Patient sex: F
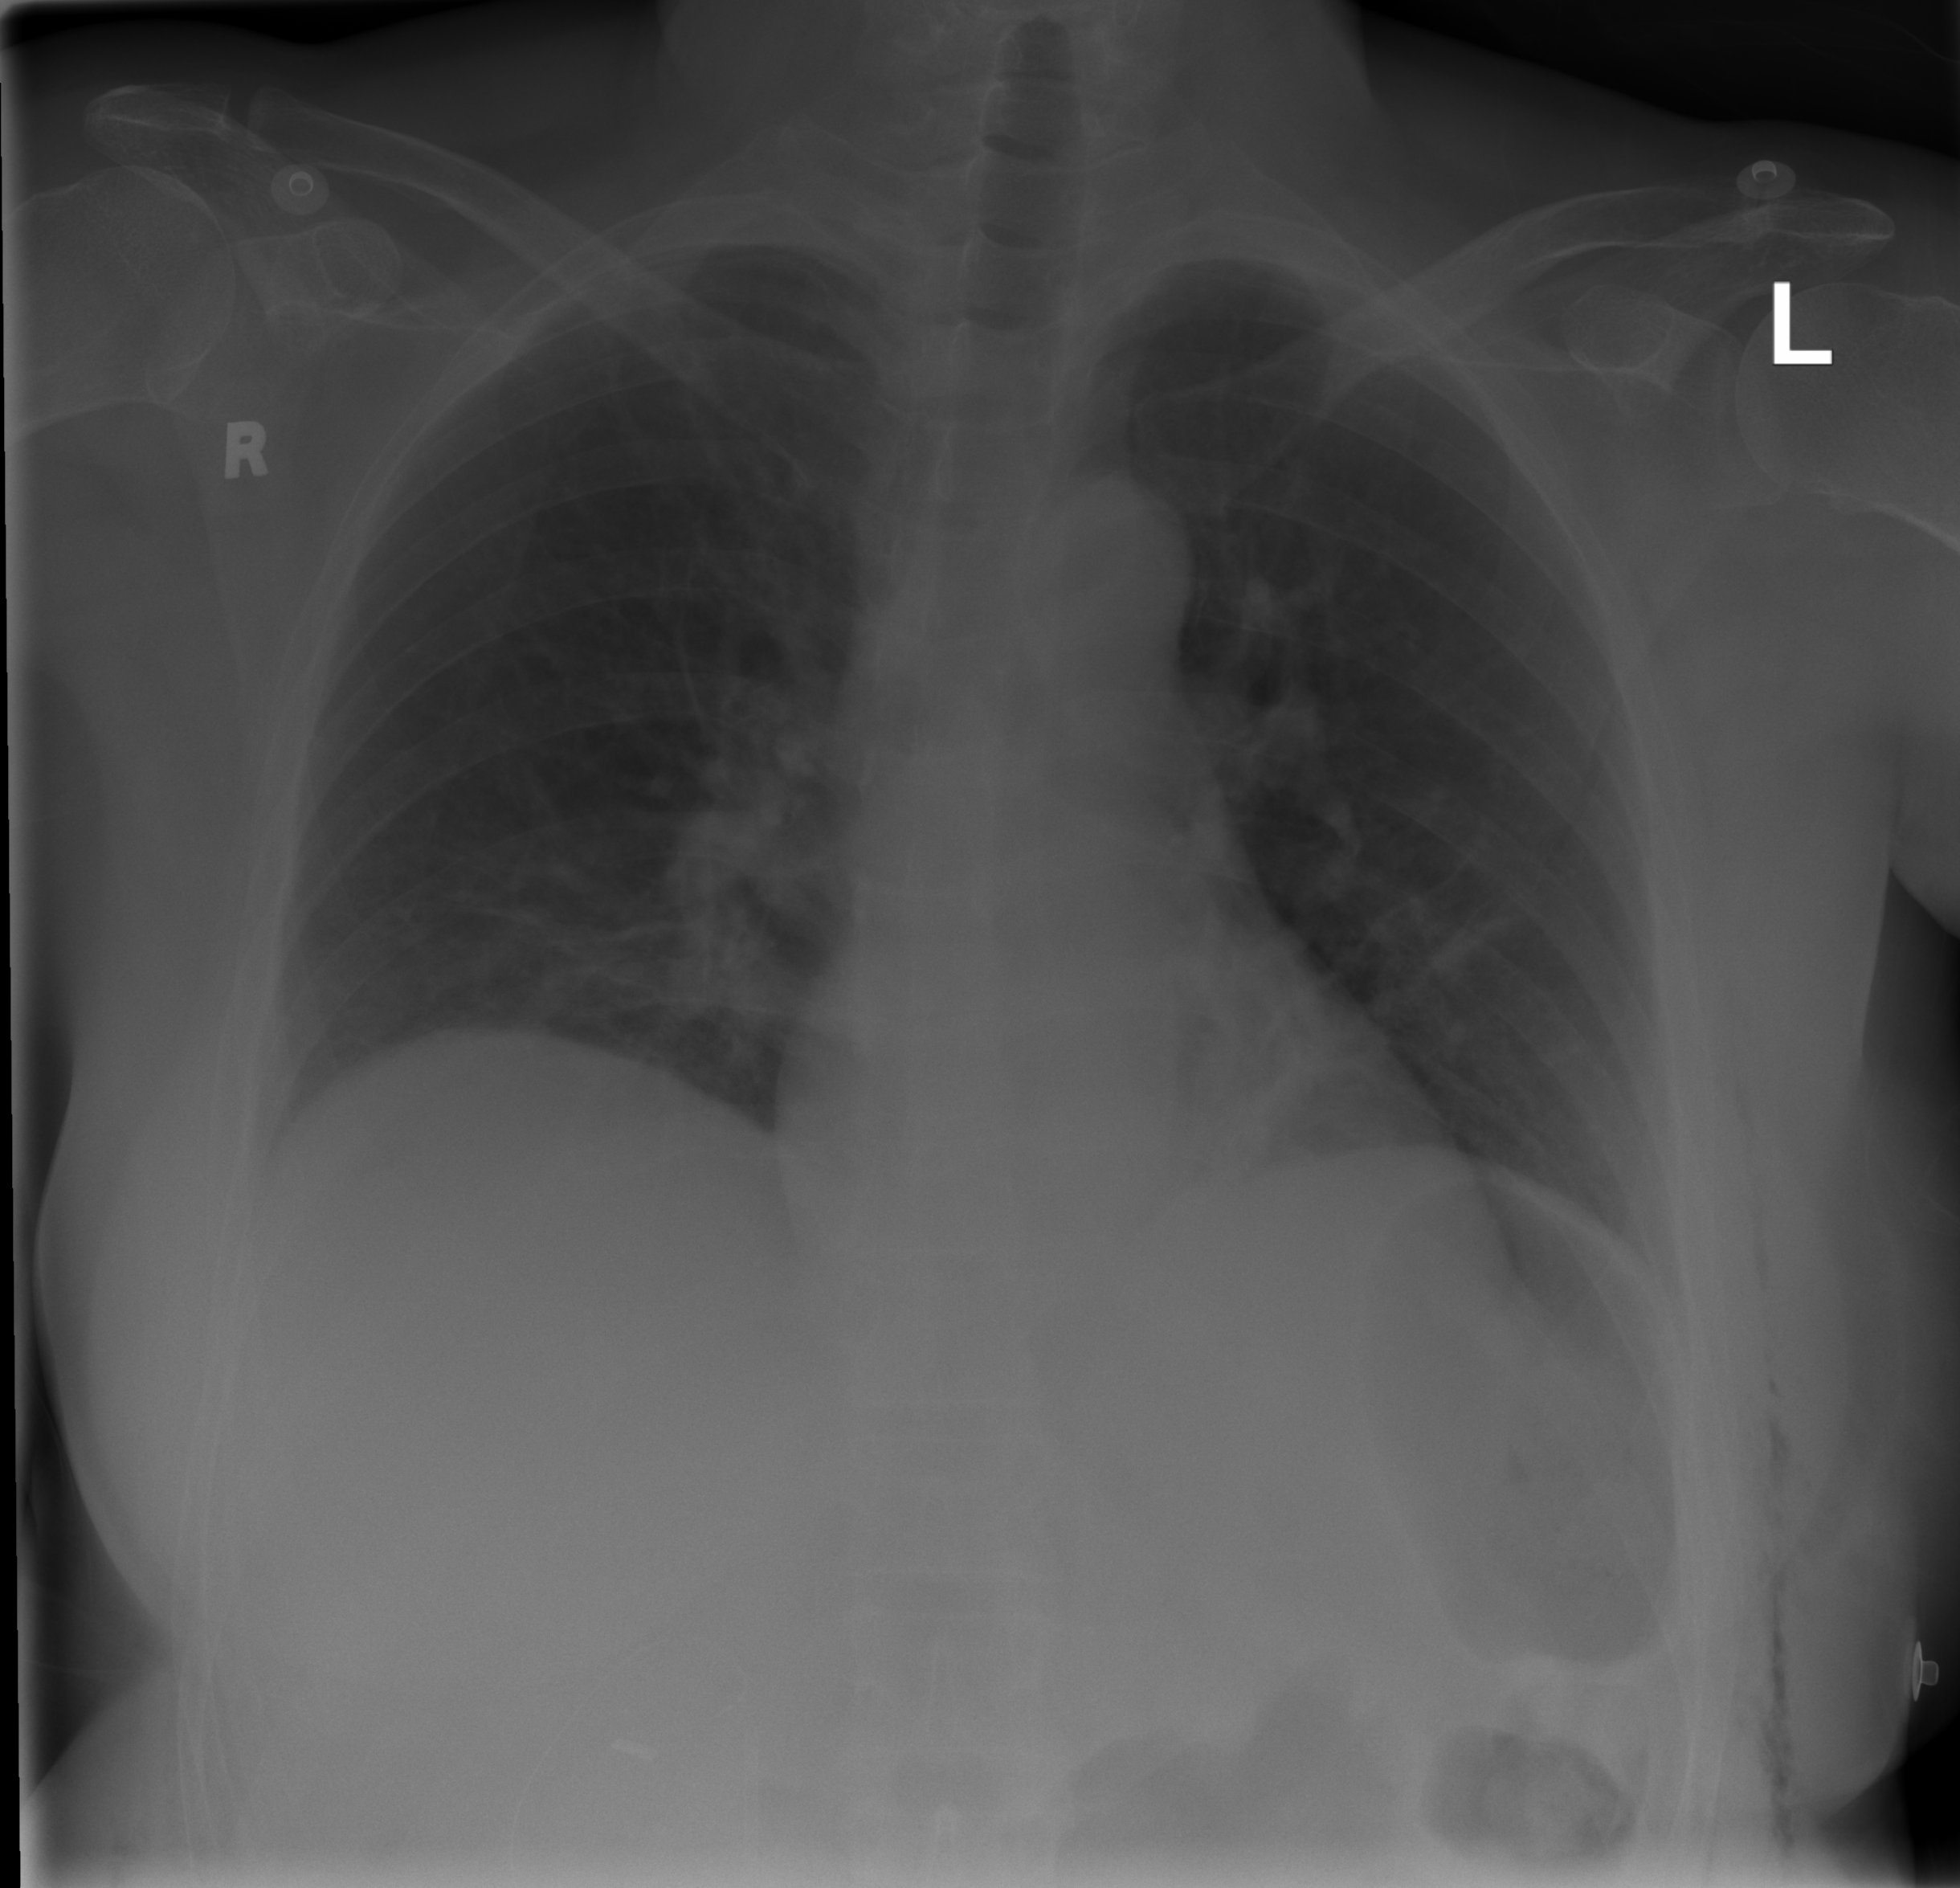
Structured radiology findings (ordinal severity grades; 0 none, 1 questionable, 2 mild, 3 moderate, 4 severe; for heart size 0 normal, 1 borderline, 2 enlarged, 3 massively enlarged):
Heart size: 0
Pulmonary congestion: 0
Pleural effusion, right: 0
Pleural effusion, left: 0
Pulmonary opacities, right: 0
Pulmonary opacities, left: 0
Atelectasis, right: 0
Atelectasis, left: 2